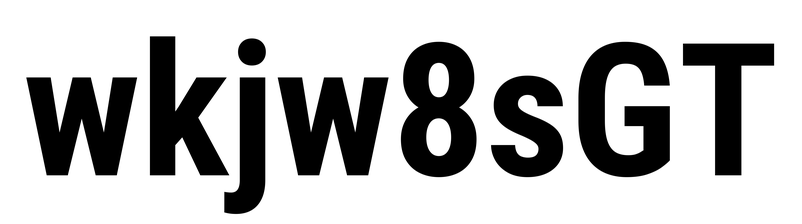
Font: Roboto_Condensed_Bold